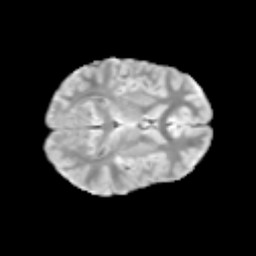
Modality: T2w
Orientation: axial
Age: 9
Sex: male
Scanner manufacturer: siemens
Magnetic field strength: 3 T
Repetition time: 3.8 s
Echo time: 0.07 s